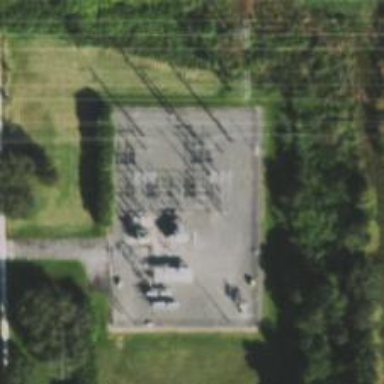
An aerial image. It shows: Generator for power supply.